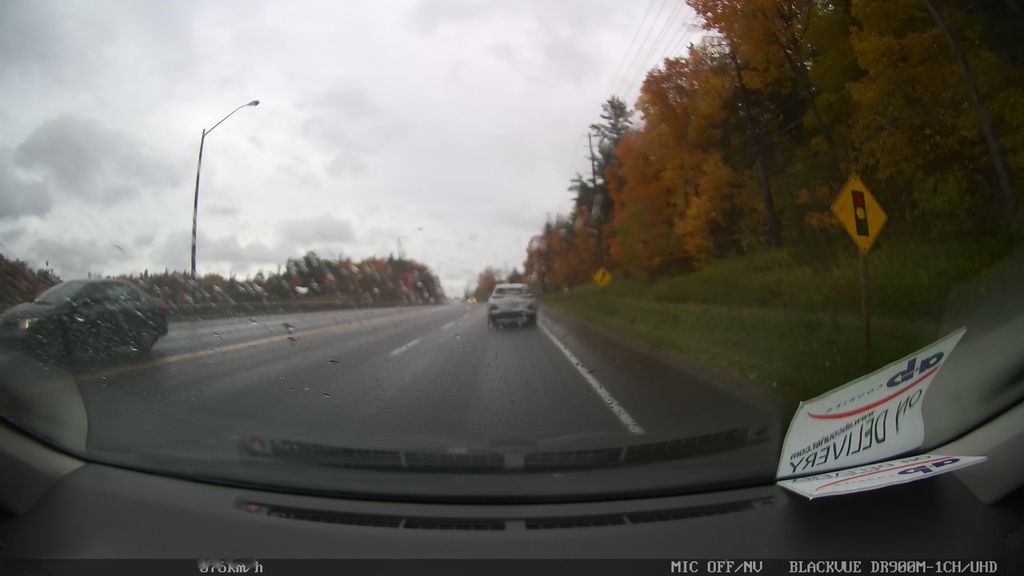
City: toronto